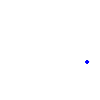
Particle: kaon